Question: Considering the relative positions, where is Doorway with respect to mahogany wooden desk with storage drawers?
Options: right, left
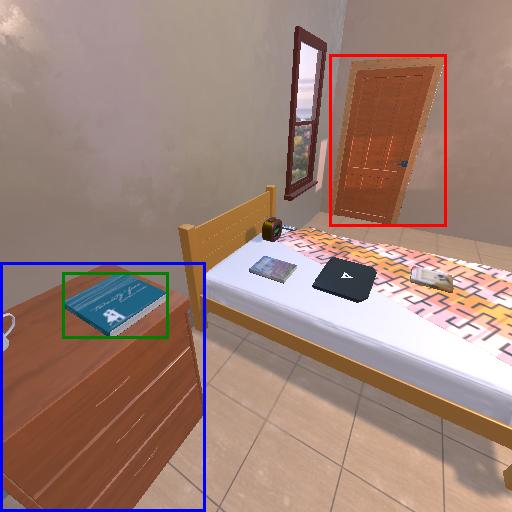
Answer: right